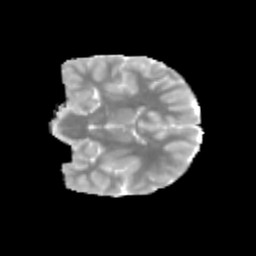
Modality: MD
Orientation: coronal
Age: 11
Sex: male
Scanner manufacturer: siemens
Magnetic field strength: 3 T
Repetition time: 3.8 s
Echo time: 0.07 s